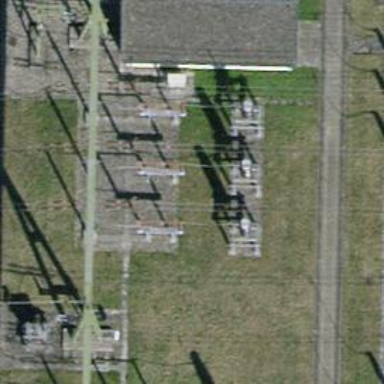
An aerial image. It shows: Bay for power line.